Бесконечный тонкостенный диэлектрический цилиндр радиуса $R$ разбили вдоль оси вращения на равные «четвертинки». Две противолежащие четвертинки зарядили равномерно с поверхностной плотностью заряда $\sigma>0$, а другие две оставили незаряженными.
Найдите векторы напряженности электрического поля цилиндра в точках, близких к его центру и имеющих координаты $(x;~0)$ и $(0;~y)$. Считайте $x,y\ll{R}$. Координатные оси $OX$ и $OY$ направлены вдоль биссектрис прямых углов (рис. 4).
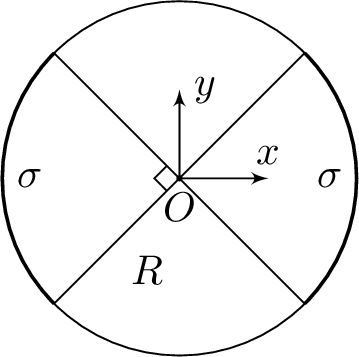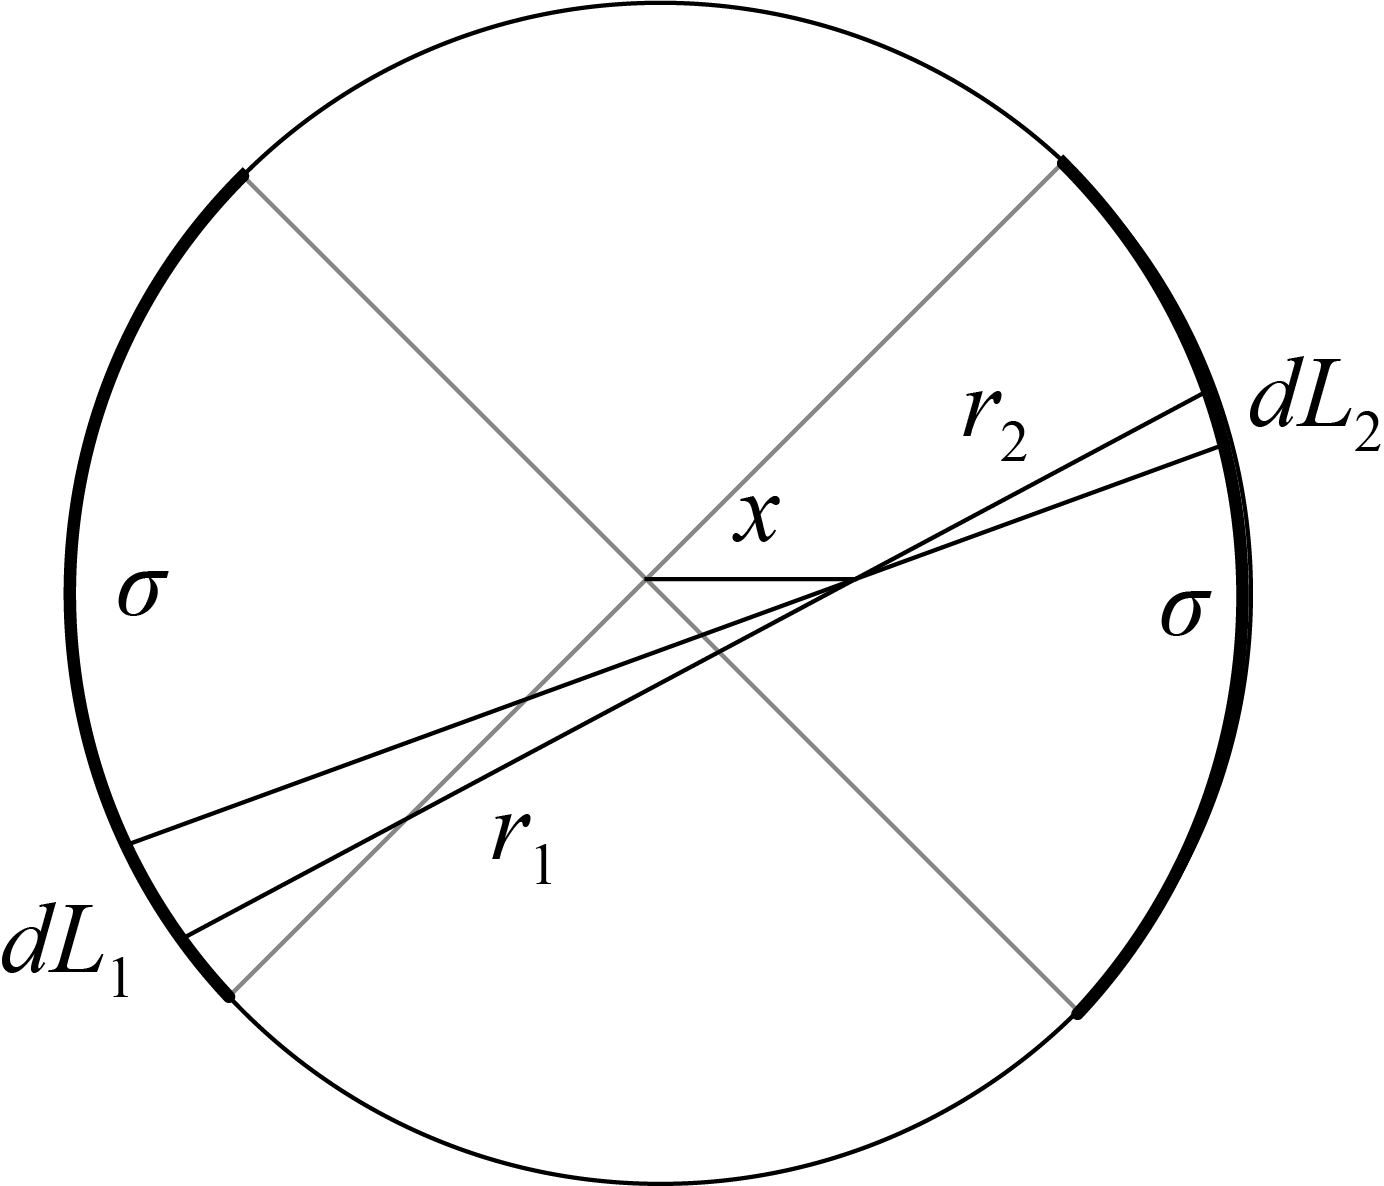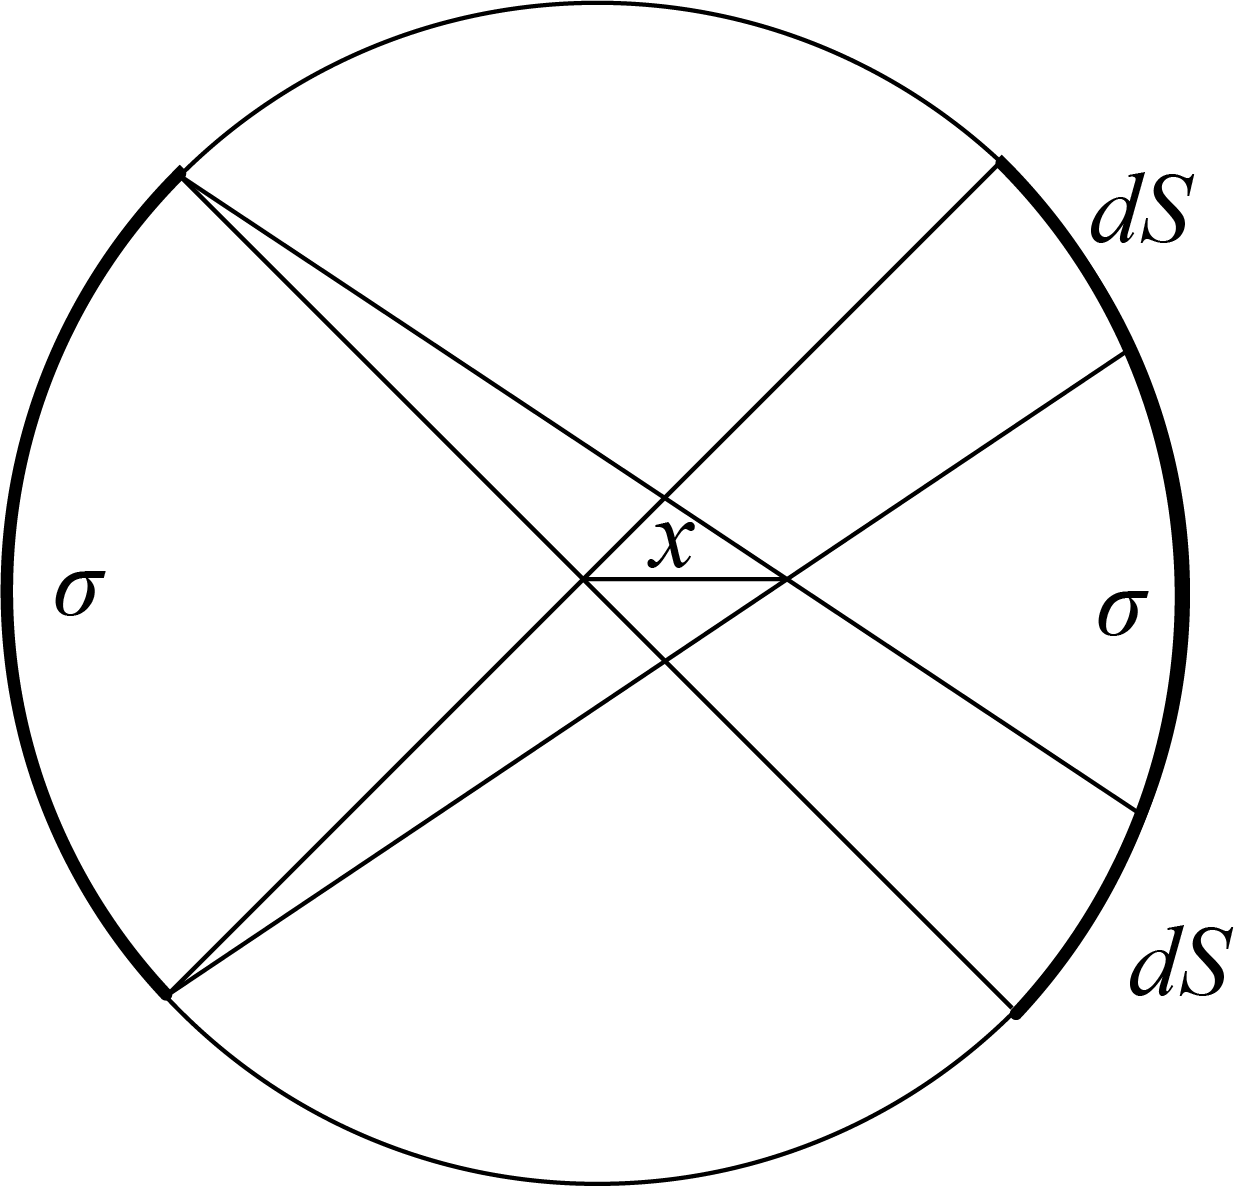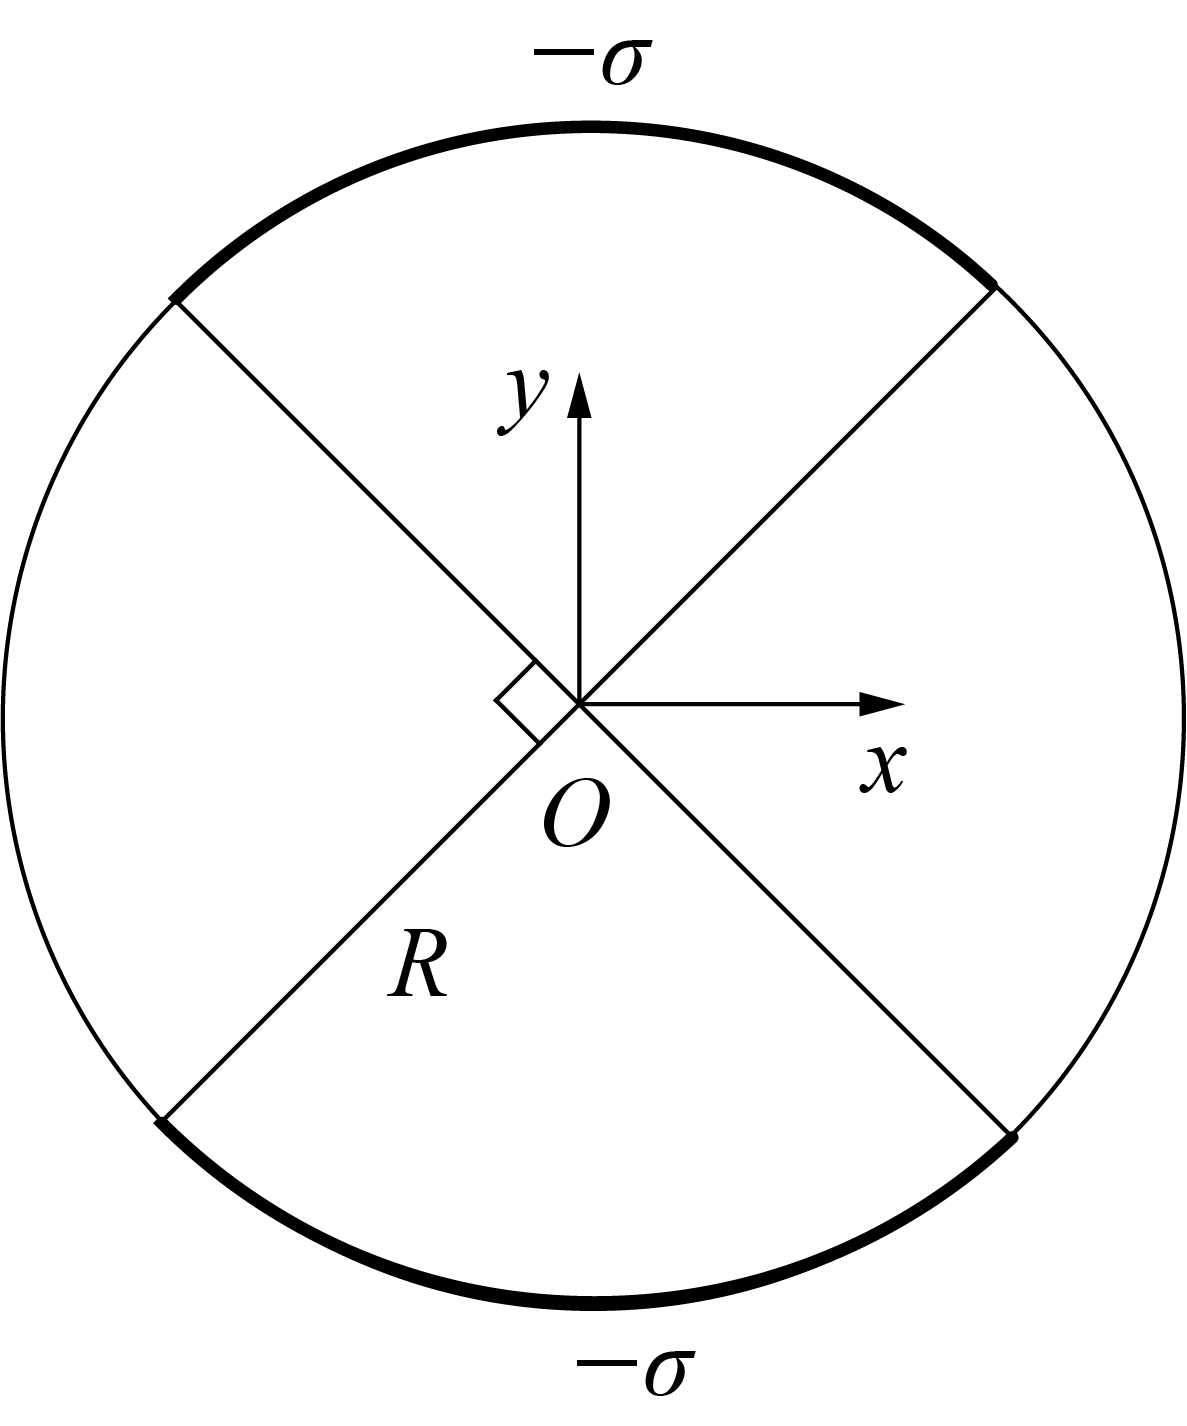
Решение: Поле цилиндра можно представить как сумму полей бесконечно длинных тонких нитей (узких полосок), заряженных с постоянной линейной плотностью заряда $\lambda$. Найдём поле такой нити на расстоянии $r$ от нее, воспользовавшись симметрией поля и теоремой Гаусса $$\Phi=2{\pi}rLE_r=\frac{q}{\epsilon_0}=\frac{\lambda{L}}{\varepsilon_0} $$ откуда следует: $$E_r=\frac{\lambda}{2{\pi}r\varepsilon_0}. $$ Найдём напряжённость поля в точке с координатами $(x;~0)$. Рассмотрим два выделенных на рисунке небольших участка цилиндра.  Они создают противоположно направленные поля как от двух нитей с линейными плотностями заряда $\sigma{dL_1}$ и $\sigma{dL_2}$ соответственно. Из подобия треугольников имеем: $$\frac{dL_1}{r_1}=\frac{dL_2}{r_2}, $$ поэтому $$dE_1=\frac{\sigma{dL_1}}{2{\pi}r_1\varepsilon_0}=\frac{\sigma{dL_2}}{2{\pi}r_2\varepsilon_0}=dE_2, $$ и эти два поля друг друга компенсируют. Исходя из этого ясно, что поле цилиндра в рассматриваемой точке эквивалентно суммарному полю двух выделенных полосок шириной $dS$ каждая, поля которых не компенсируются (см.рис.)  При этом $$dS=x\sqrt{2}, $$ и каждая полоска создаёт поле, равное $$E_0=\frac{\sigma{x}\sqrt{2}}{2{\pi}R\varepsilon_0} $$ Поля этих полосок компенсируют друг друга в направлении оси $y$, поэтому $E_y=0$, а проекция поля на ось $x$ равна $$E_x=2\cdot{\frac{-E_0}{\sqrt{2}}{}}=-\frac{\sigma{x}}{{\pi}R\varepsilon_0}. $$ Таким образом, результирующее поле направлено к оси цилиндра. Для нахождения поля в точке $(0,y)$ представим исходный цилиндр как суперпозицию полностью заряженного цилиндра с поверхностной плотностью заряда $+\sigma$ и двух четвертинок с поверхностной плотностью $-\sigma$ (см рис.)  Поле $E_1$, создаваемое двумя отрицательно заряженными четвертинками, аналогично, найденному в первом случае, поэтому можем воспользоваться готовым результатом: $$E_{1_y}=\frac{\sigma{y}}{{\pi}R\varepsilon_0};~E_{1_{x}}=0 $$ Поле, создаваемое в точке $(y,0)$, равномерно заряженным цилиндром из соображений симметрии и теоремы Гаусса равно нулю. Тогда по принципу суперпозиции проекции результирующего поля $E'$ в искомой точке равны: $${E_y}'=\frac{\sigma{y}}{{\pi}R\varepsilon_0};~{E_x}'=0. $$ Поле $E'$ направлено от оси цилиндра.
Ответ: $${E_y}'=\frac{\sigma{y}}{{\pi}R\varepsilon_0};~{E_x}'=0. $$
Темы:
T, Электростатика, Расчет полей